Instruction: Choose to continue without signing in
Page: checkout
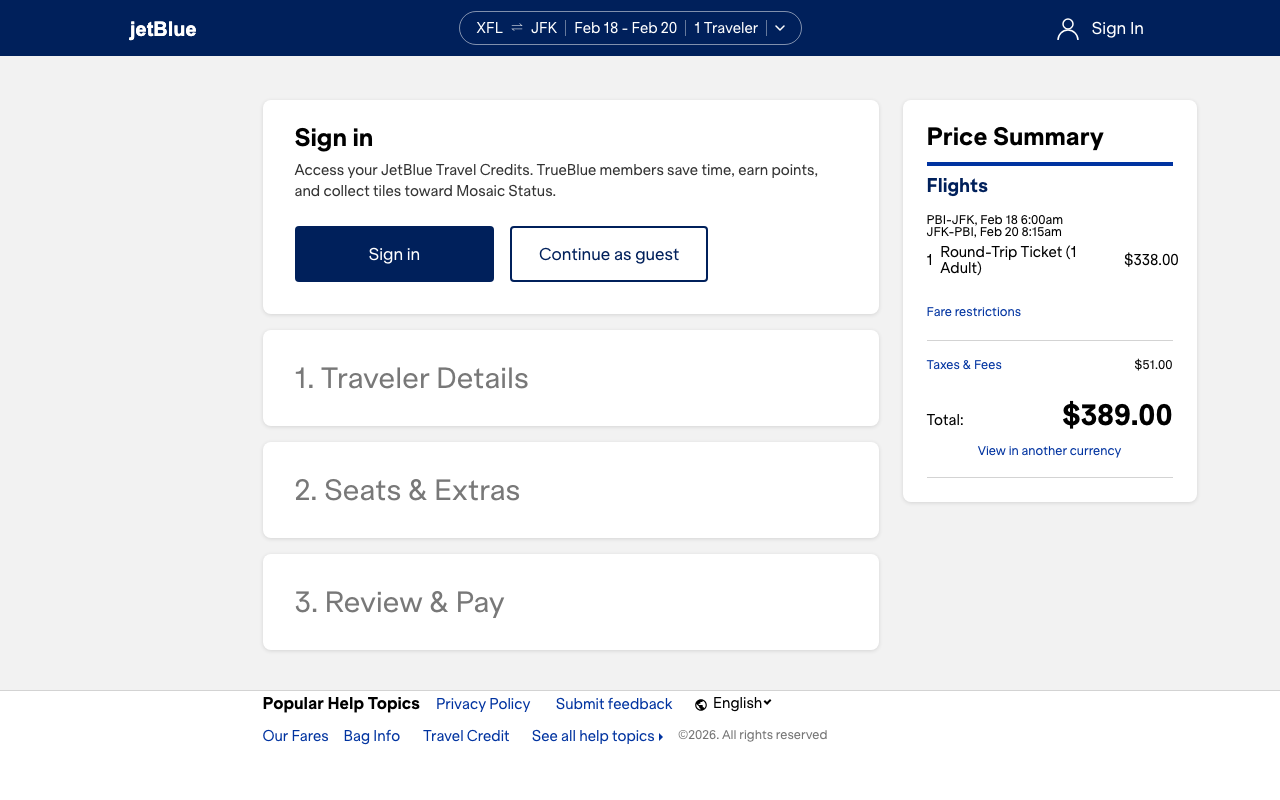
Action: click